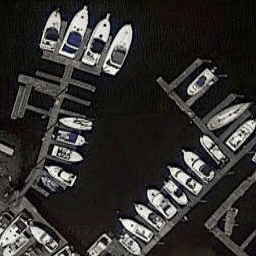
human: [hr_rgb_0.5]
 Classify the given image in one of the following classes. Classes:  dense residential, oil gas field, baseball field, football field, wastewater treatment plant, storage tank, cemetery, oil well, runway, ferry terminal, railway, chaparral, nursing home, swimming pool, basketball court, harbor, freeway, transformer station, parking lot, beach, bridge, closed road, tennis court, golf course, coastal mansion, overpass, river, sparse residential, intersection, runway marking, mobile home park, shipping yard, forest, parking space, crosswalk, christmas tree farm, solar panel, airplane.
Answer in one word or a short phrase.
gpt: harbor